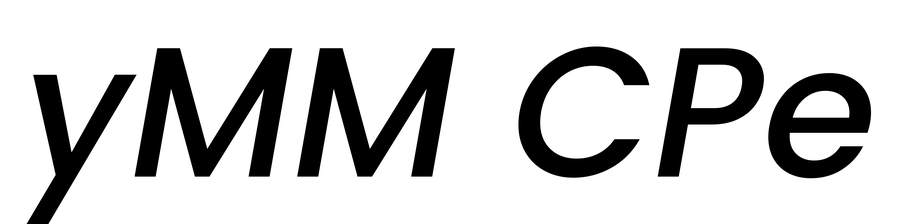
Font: Poppins-MediumItalic